Field crop: maize
Growth stage: 2
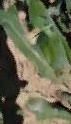
Species: maize